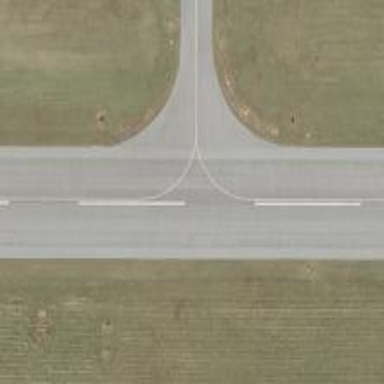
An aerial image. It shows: Image of taxiway at airport.